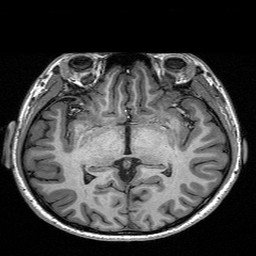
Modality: T1w
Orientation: coronal